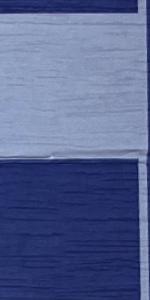
Label: Empty